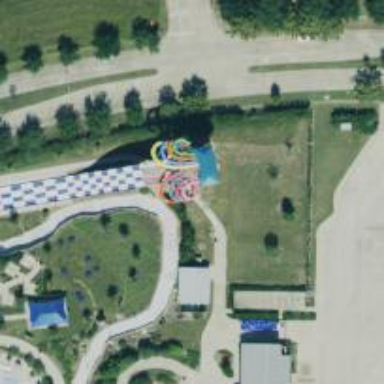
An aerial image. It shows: Water slide attraction.